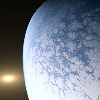
Label: cloud